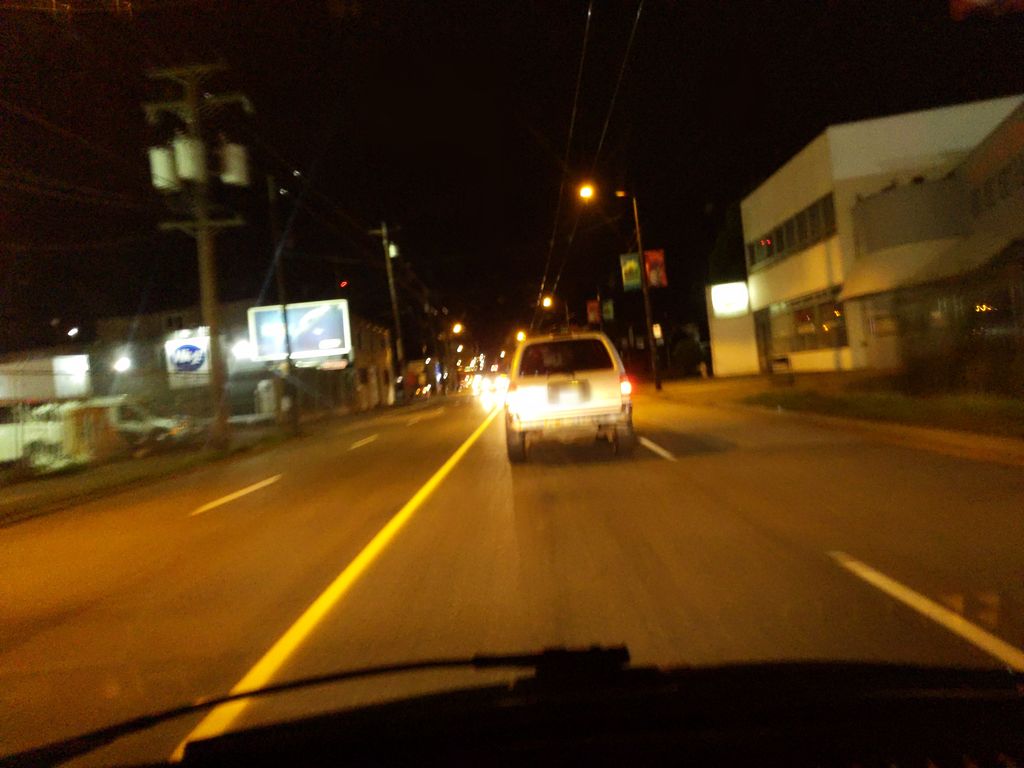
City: vancouver